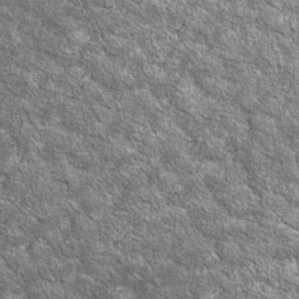
Label: non_frost